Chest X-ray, AP view. Patient: 43 years old, sex F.
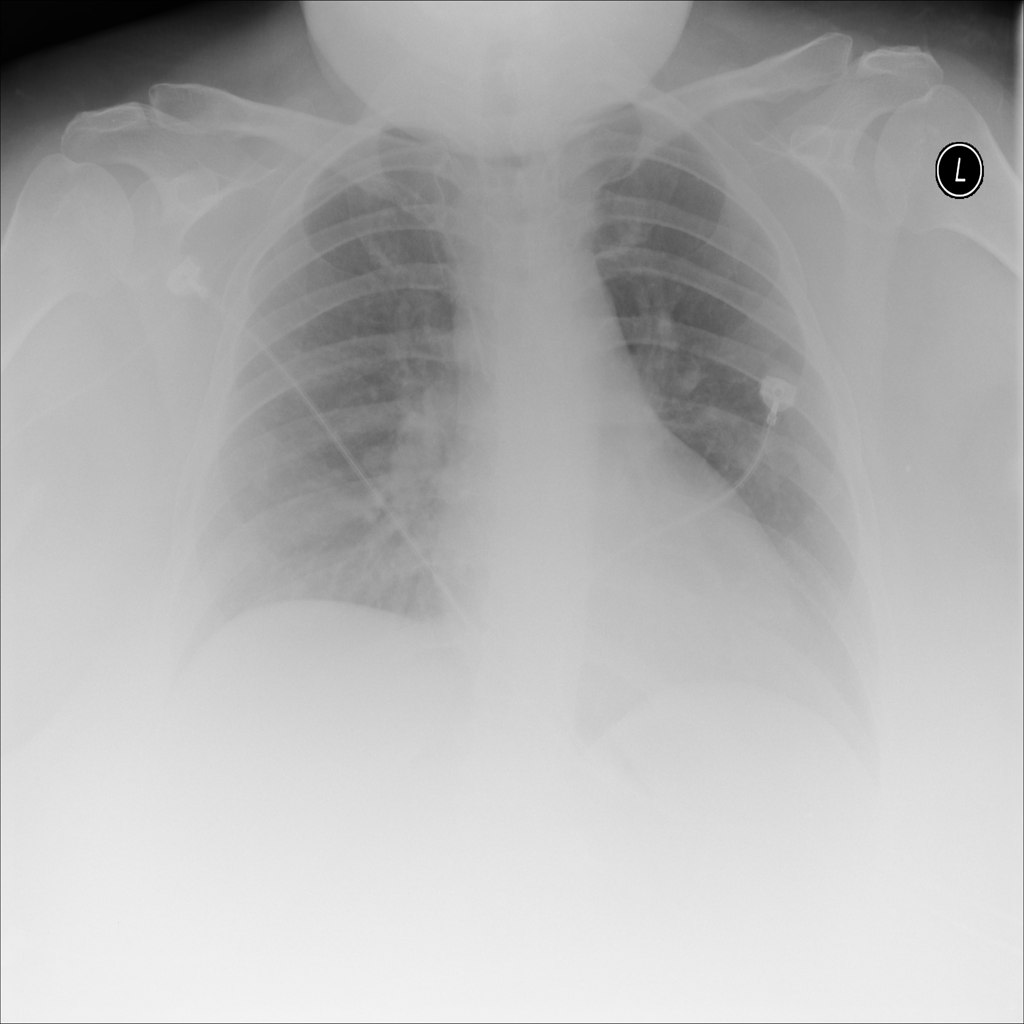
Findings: No Finding